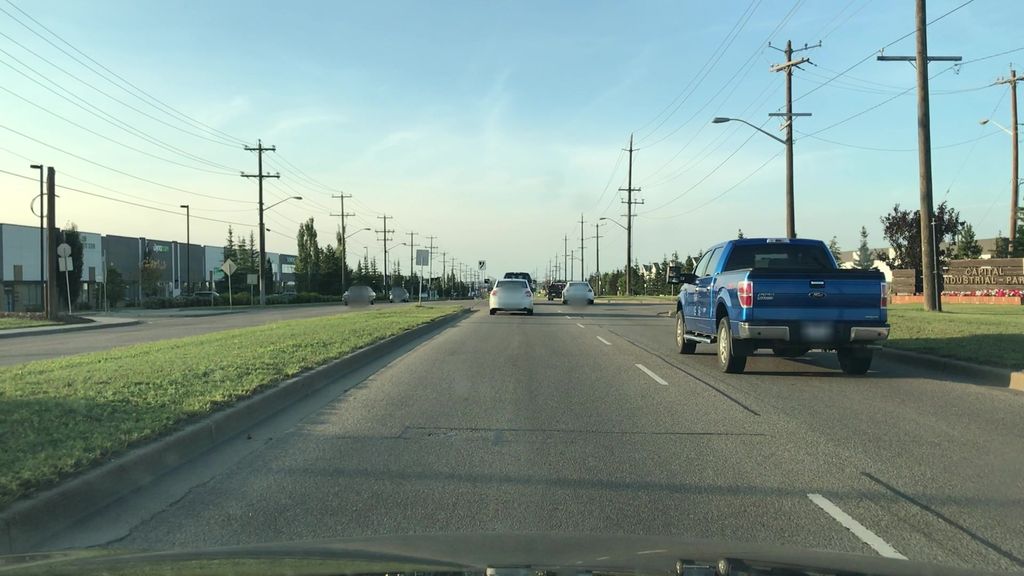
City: edmonton